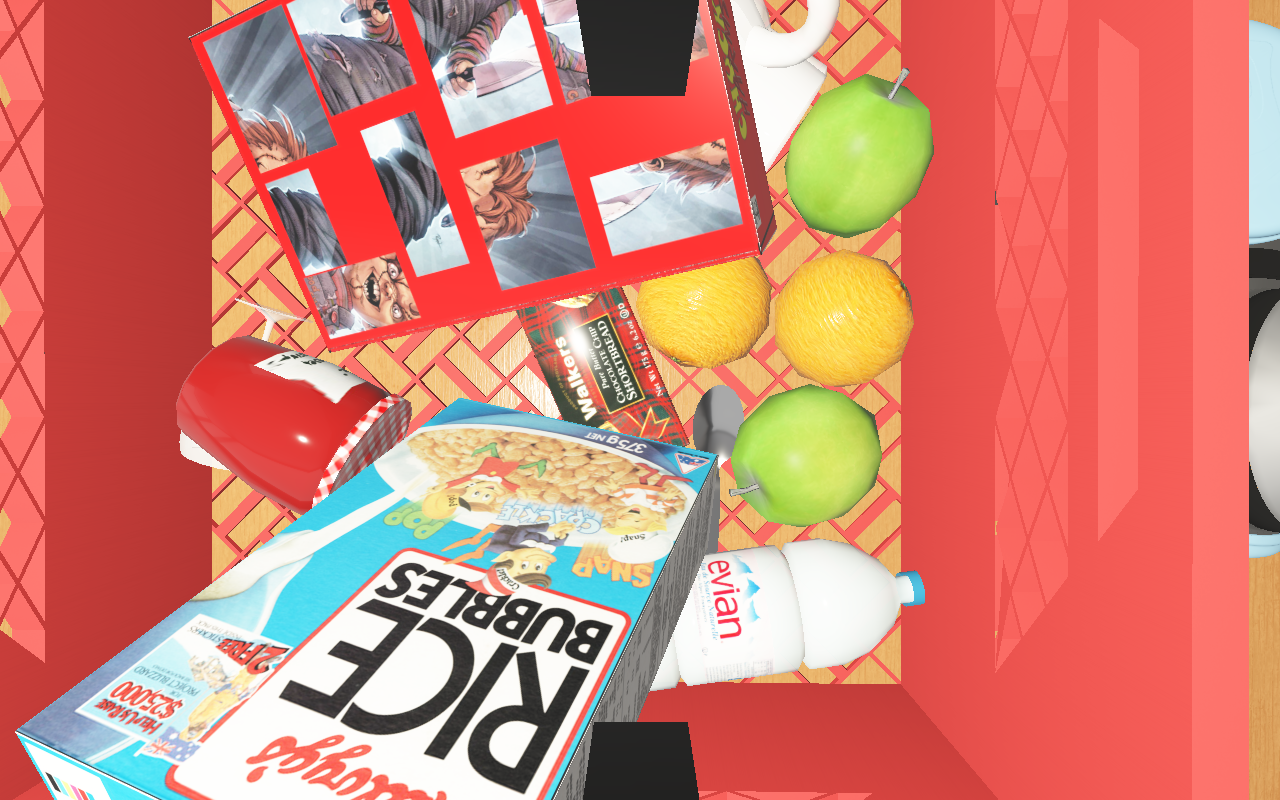
Objects in the scene:
carafe
water bottle
apple
spoon
plate
wineglass
cereal box
biscuit box